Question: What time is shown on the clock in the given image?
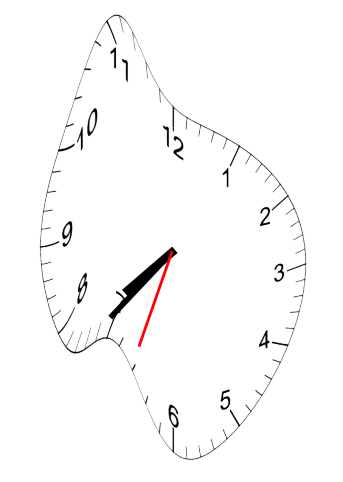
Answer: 07:36:33